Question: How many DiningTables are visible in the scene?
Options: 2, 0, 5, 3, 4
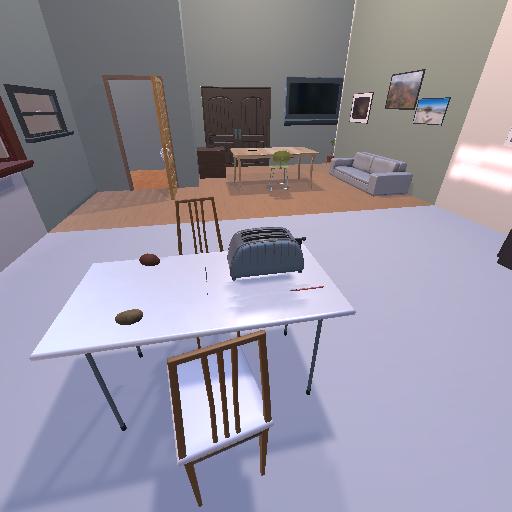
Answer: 2